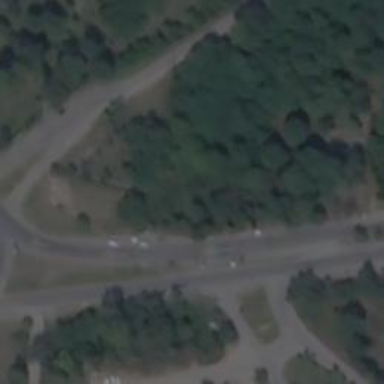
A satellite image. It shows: Trunk link highway.